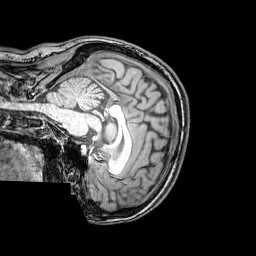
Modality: T1w
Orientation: sagittal
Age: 25
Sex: female
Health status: healthy
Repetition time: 0.081 s
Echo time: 0.037 s